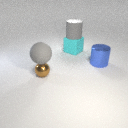
large gray rubber sphere above small brown metal sphere